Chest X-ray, PA view. Patient: 33 years old, sex M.
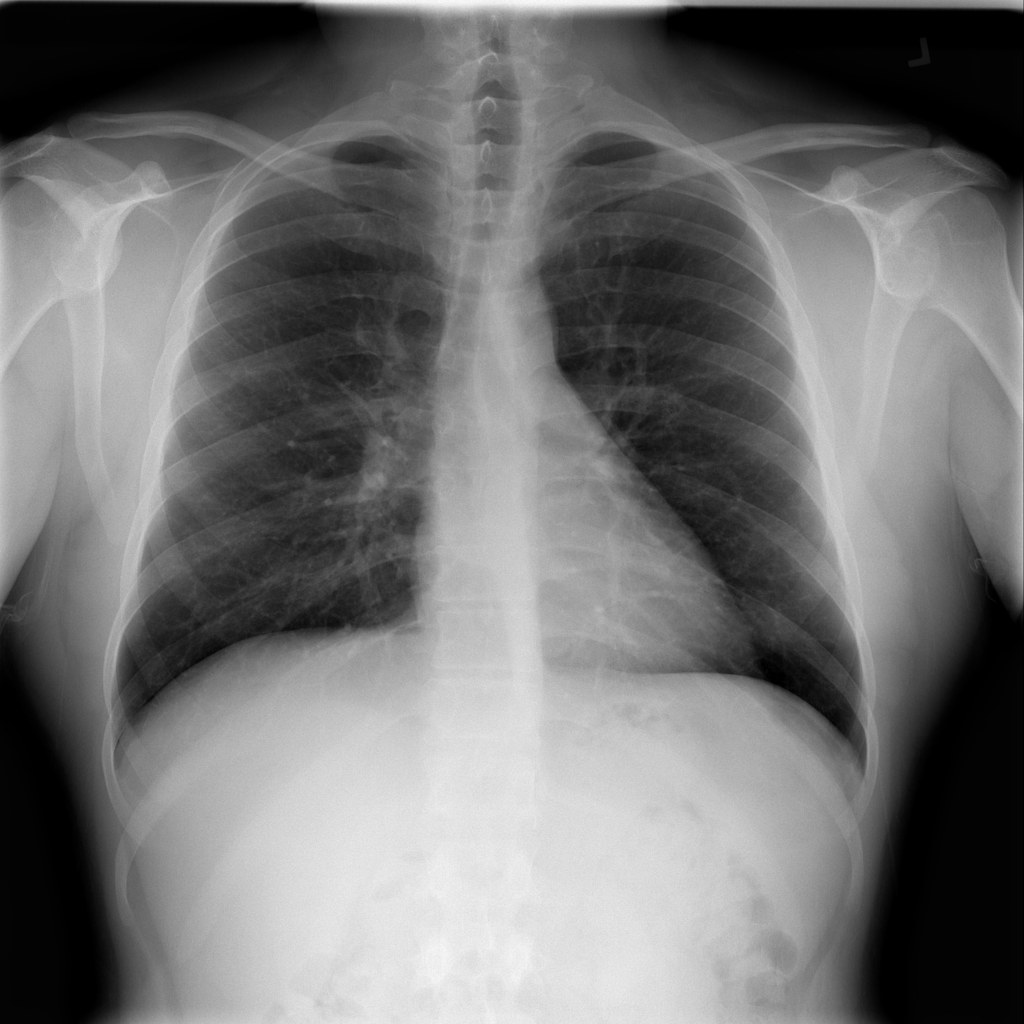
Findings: No Finding